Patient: sex M, age 64
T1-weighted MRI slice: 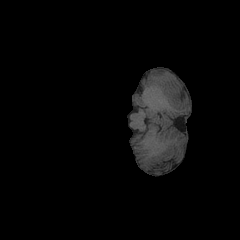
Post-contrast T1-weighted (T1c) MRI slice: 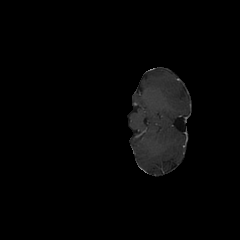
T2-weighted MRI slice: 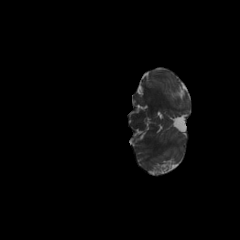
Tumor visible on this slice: no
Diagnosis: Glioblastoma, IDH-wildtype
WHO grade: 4